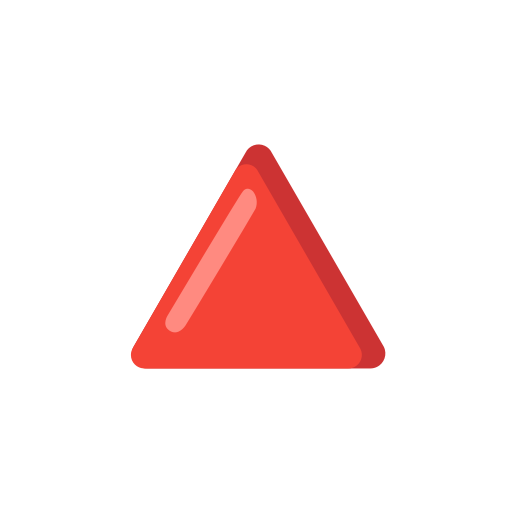
Emoji: 🔺